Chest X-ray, PA view. Patient: 50 years old, sex M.
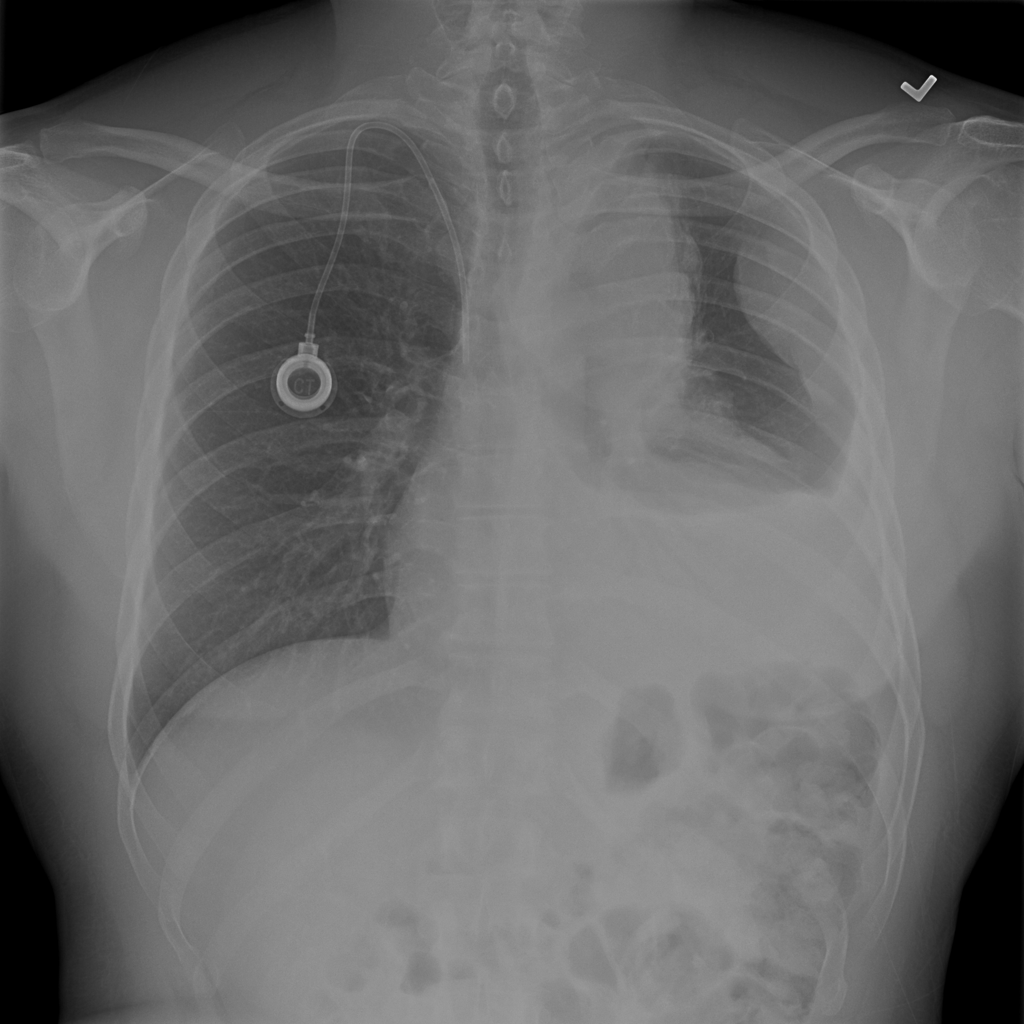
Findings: Effusion